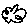
Label: cloud